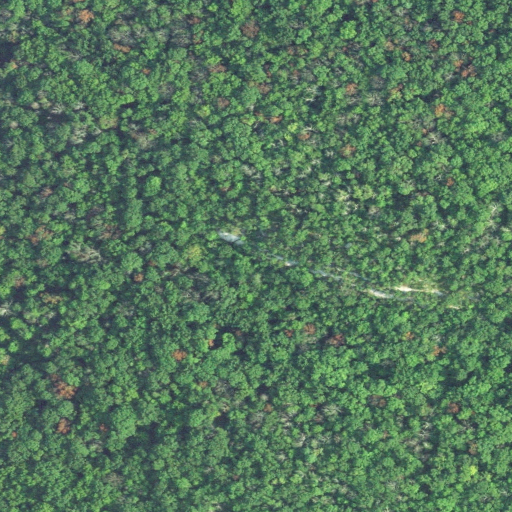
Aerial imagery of mountain in Connecticut named Split Rock containing deciduous forest and mixed forest